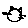
Label: cat